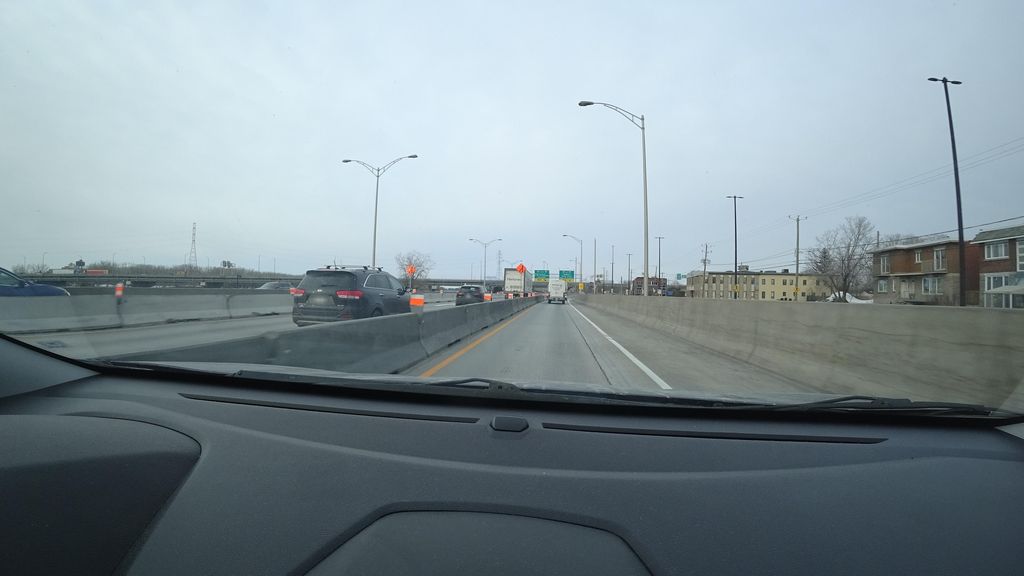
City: montreal